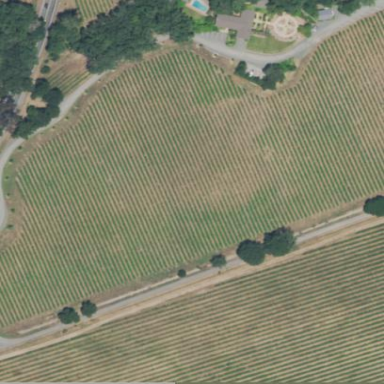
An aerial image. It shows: Vineyard with grape crops.